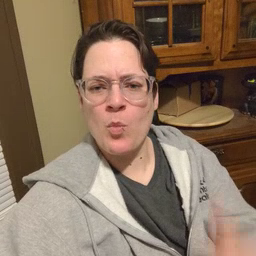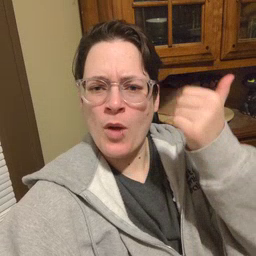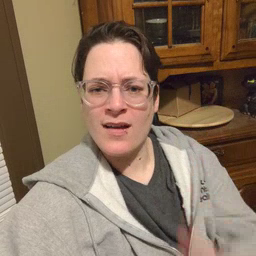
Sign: why